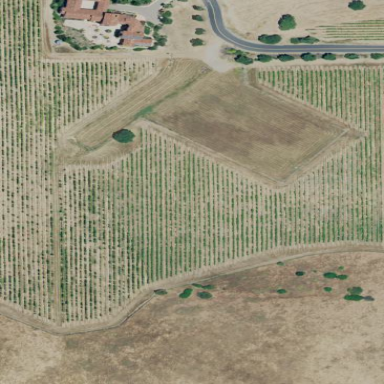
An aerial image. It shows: Vineyard where grapes are grown.